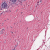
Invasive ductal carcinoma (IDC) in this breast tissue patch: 0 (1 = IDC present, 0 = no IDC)